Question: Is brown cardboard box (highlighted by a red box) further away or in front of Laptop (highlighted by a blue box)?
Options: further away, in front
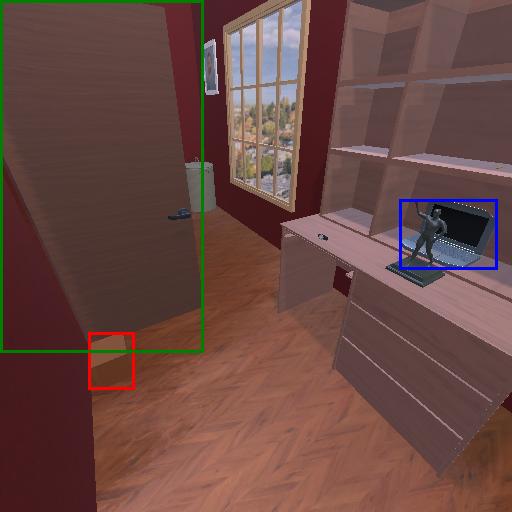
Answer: further away